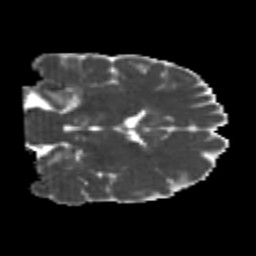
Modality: MD
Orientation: coronal
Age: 21
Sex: male
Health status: healthy
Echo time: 0.074 s